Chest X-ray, AP view. Patient: 15 years old, sex M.
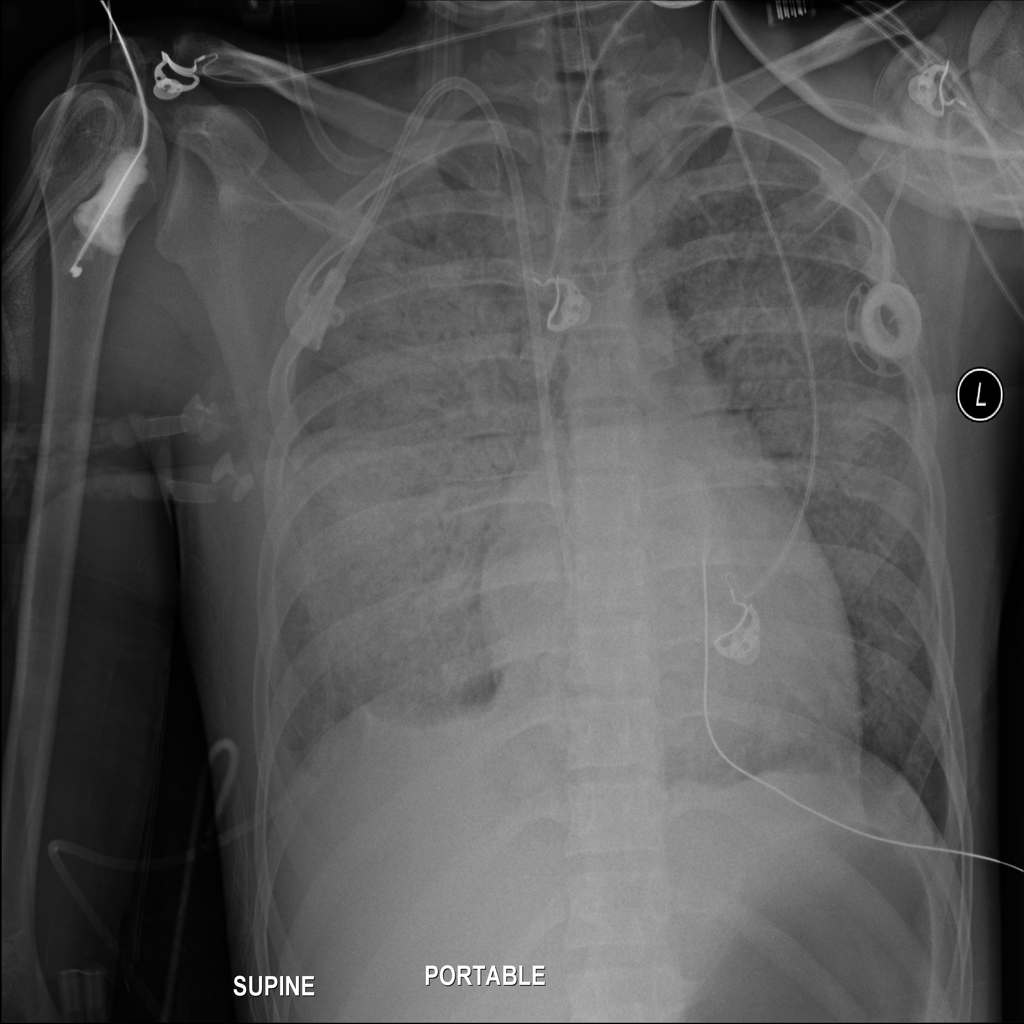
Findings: No Finding